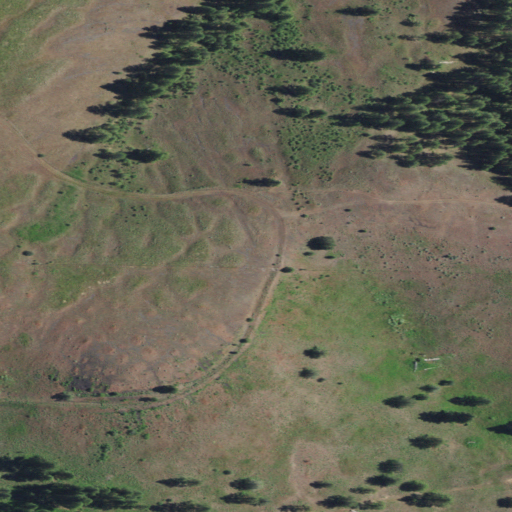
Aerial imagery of gap in Oregon named Burton Saddle containing grassland, evergreen forest, and shrub